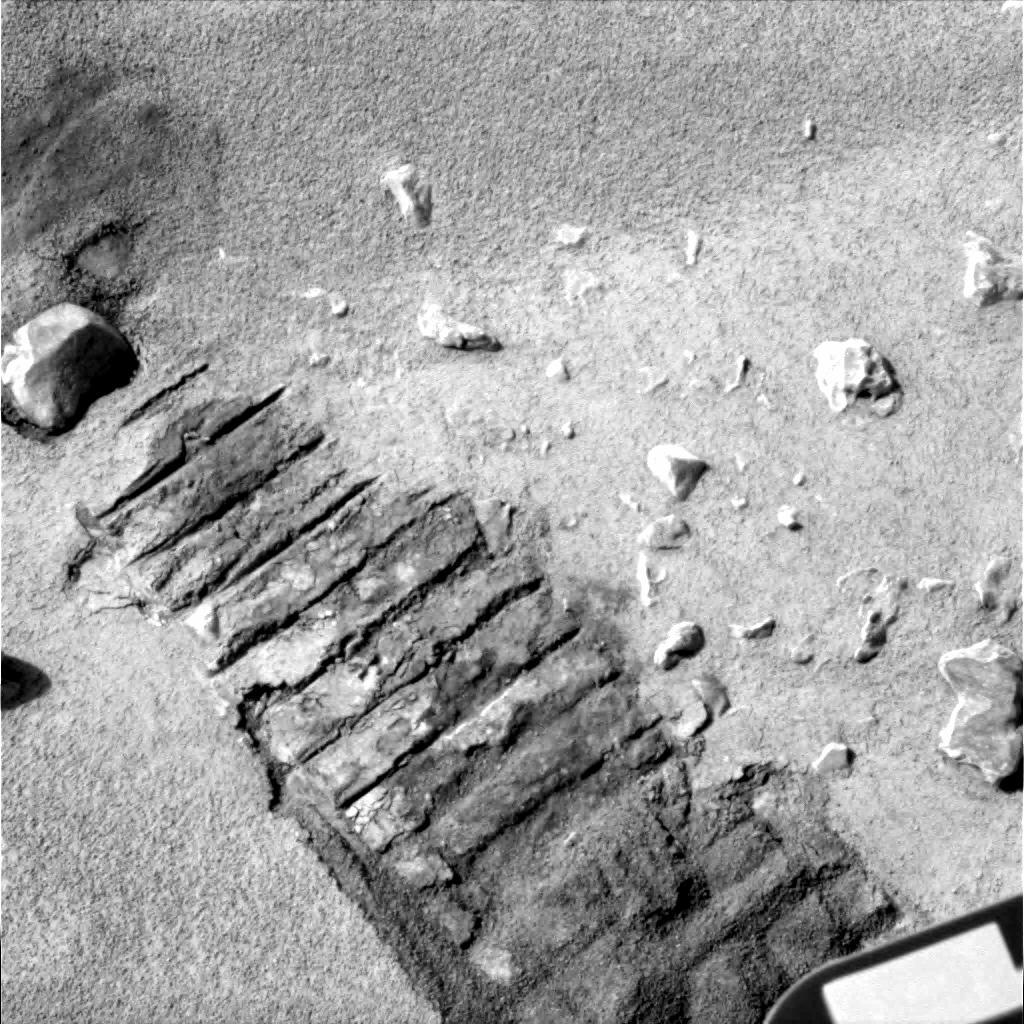
Terrain classes present: Background, Gravel / Sand / Soil, Rock, Shadow, Track